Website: macys
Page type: customer-info-address
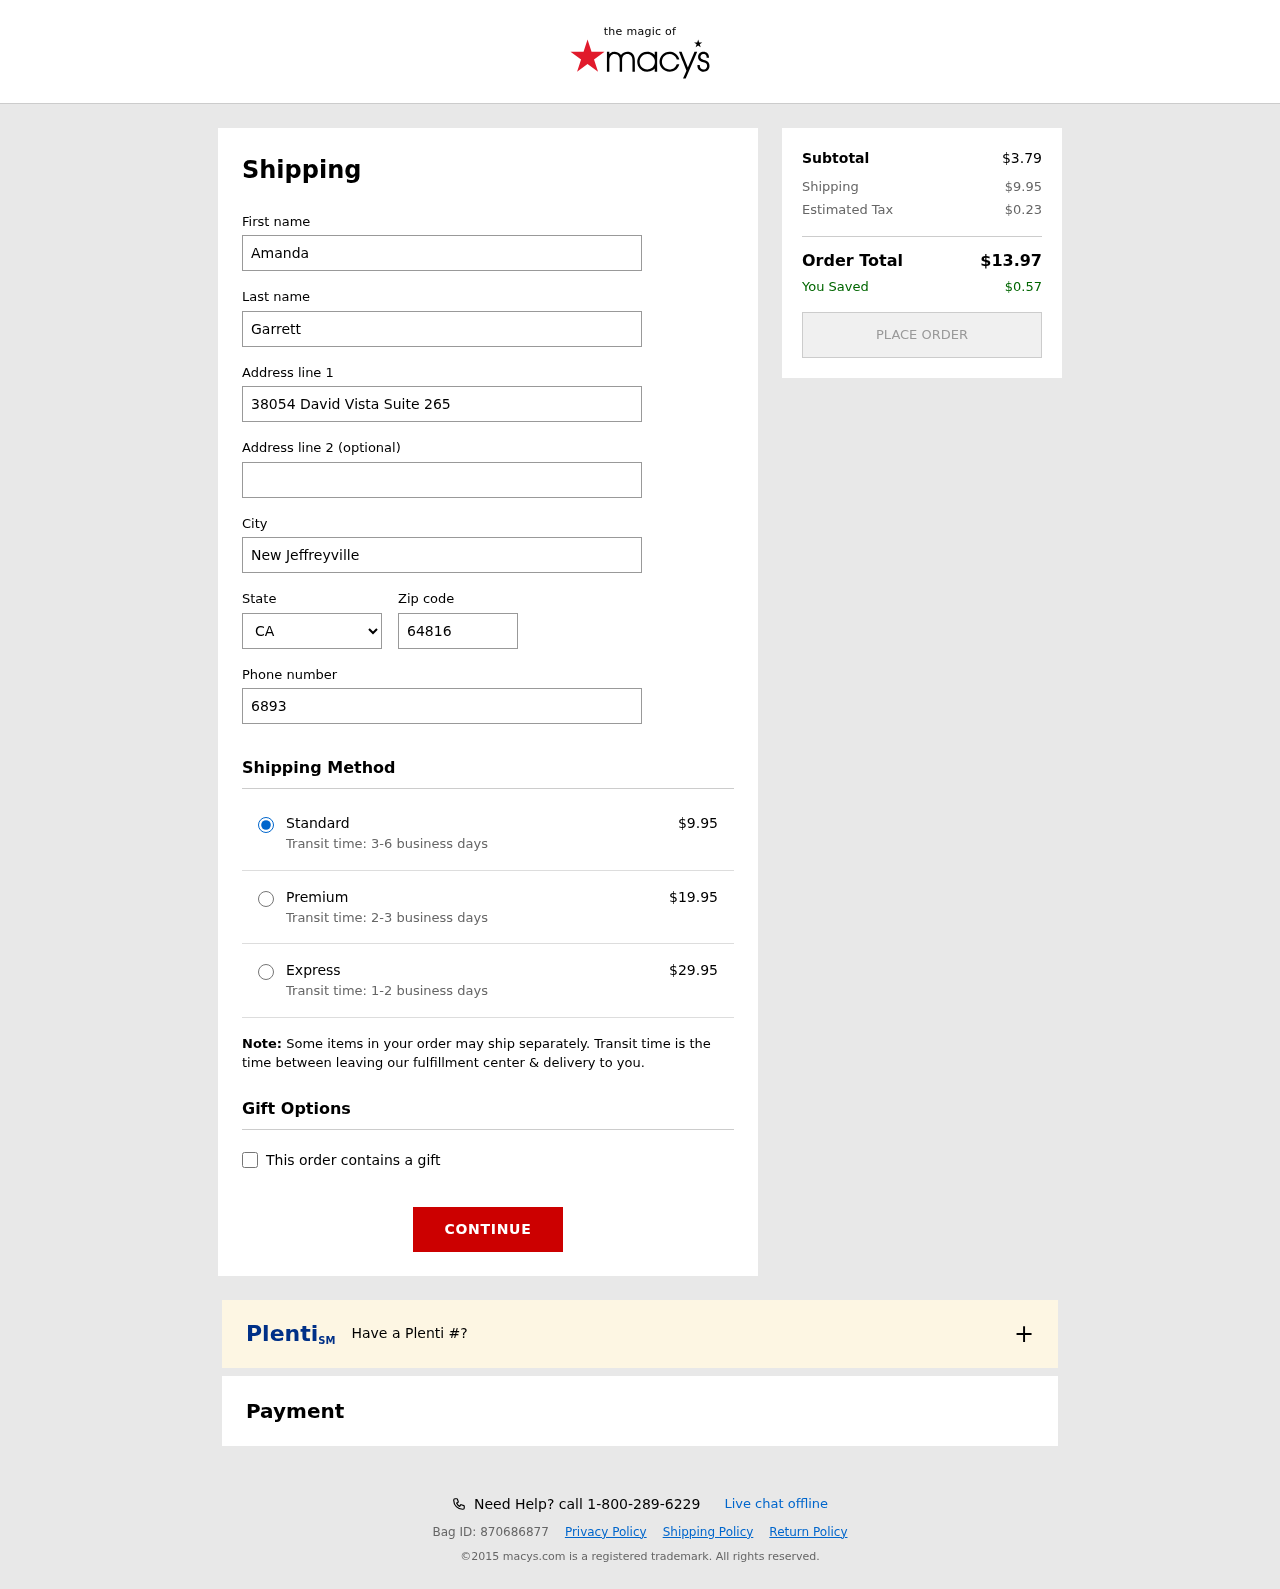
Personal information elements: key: PII_CITY
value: New Jeffreyville
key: PII_FIRSTNAME
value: Amanda
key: PII_LASTNAME
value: Garrett
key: PII_PHONE
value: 6893193489
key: PII_POSTCODE
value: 64816
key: PII_STATE_ABBR
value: CA
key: PII_STREET
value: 38054 David Vista Suite 265
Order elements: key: ORDER_SHIPPING_COST
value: $9.95
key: ORDER_SHIPPING_COST_PREMIUM
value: $19.95
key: ORDER_SHIPPING_COST_EXPRESS
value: $29.95
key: ORDER_SUBTOTAL
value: $3.79
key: ORDER_TAX
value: $0.23
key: ORDER_TOTAL
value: $13.97
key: ORDER_SAVINGS
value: $0.57